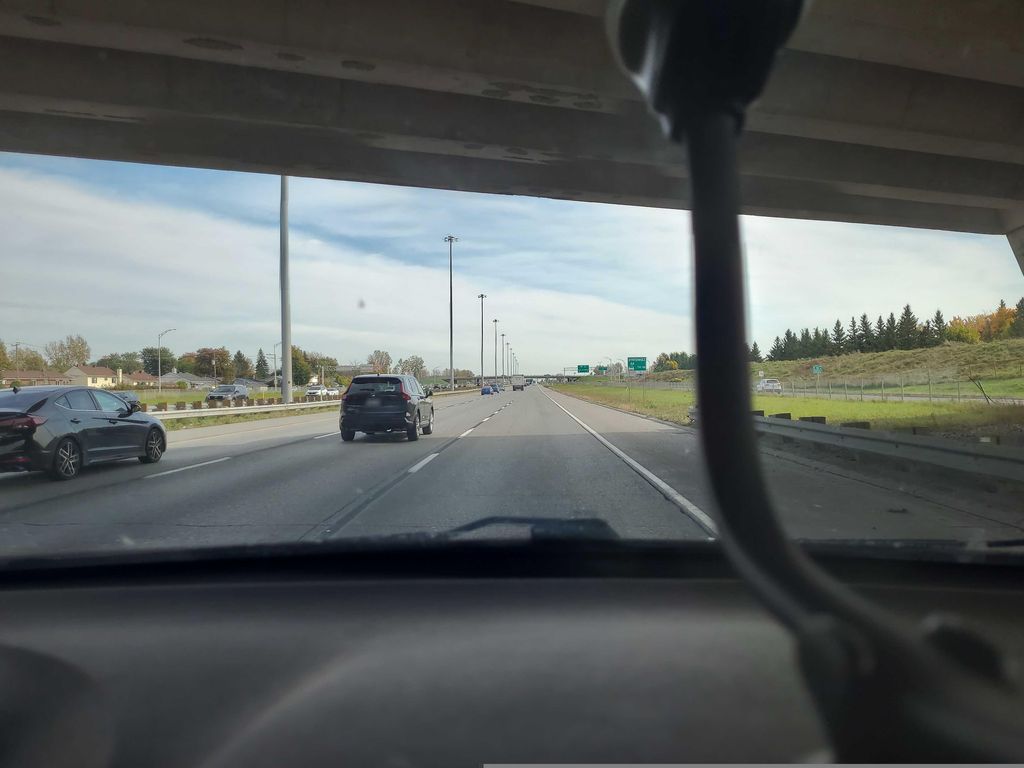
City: montreal